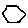
Label: hexagon